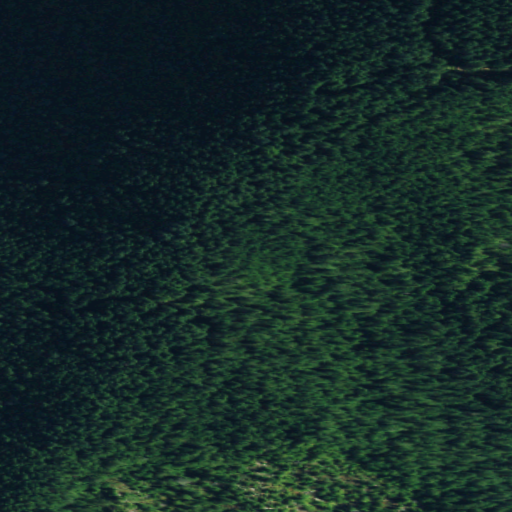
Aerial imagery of cliff(s) in Washington named Ghost Point containing only evergreen forest